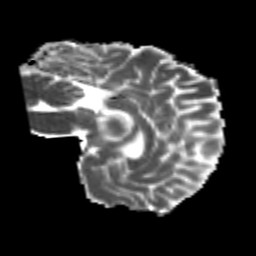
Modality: MD
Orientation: sagittal
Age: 22
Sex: male
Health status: healthy
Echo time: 0.074 s